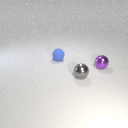
small gray metal sphere to the left of small purple metal sphere